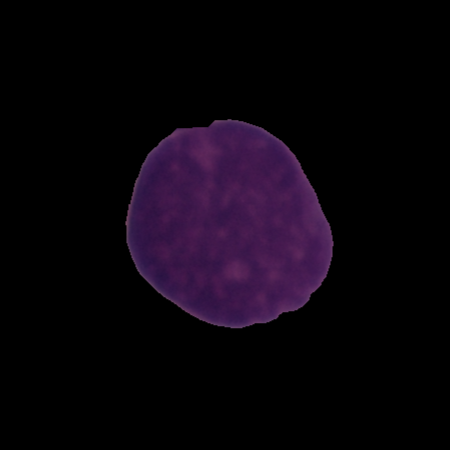
Label: cancer